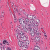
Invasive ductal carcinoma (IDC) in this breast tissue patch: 0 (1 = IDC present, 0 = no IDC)